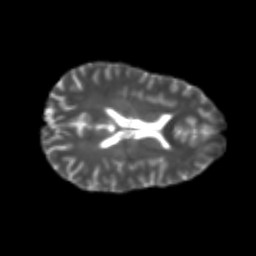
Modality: T2w
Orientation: axial
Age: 24
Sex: female
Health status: healthy
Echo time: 0.074 s